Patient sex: F
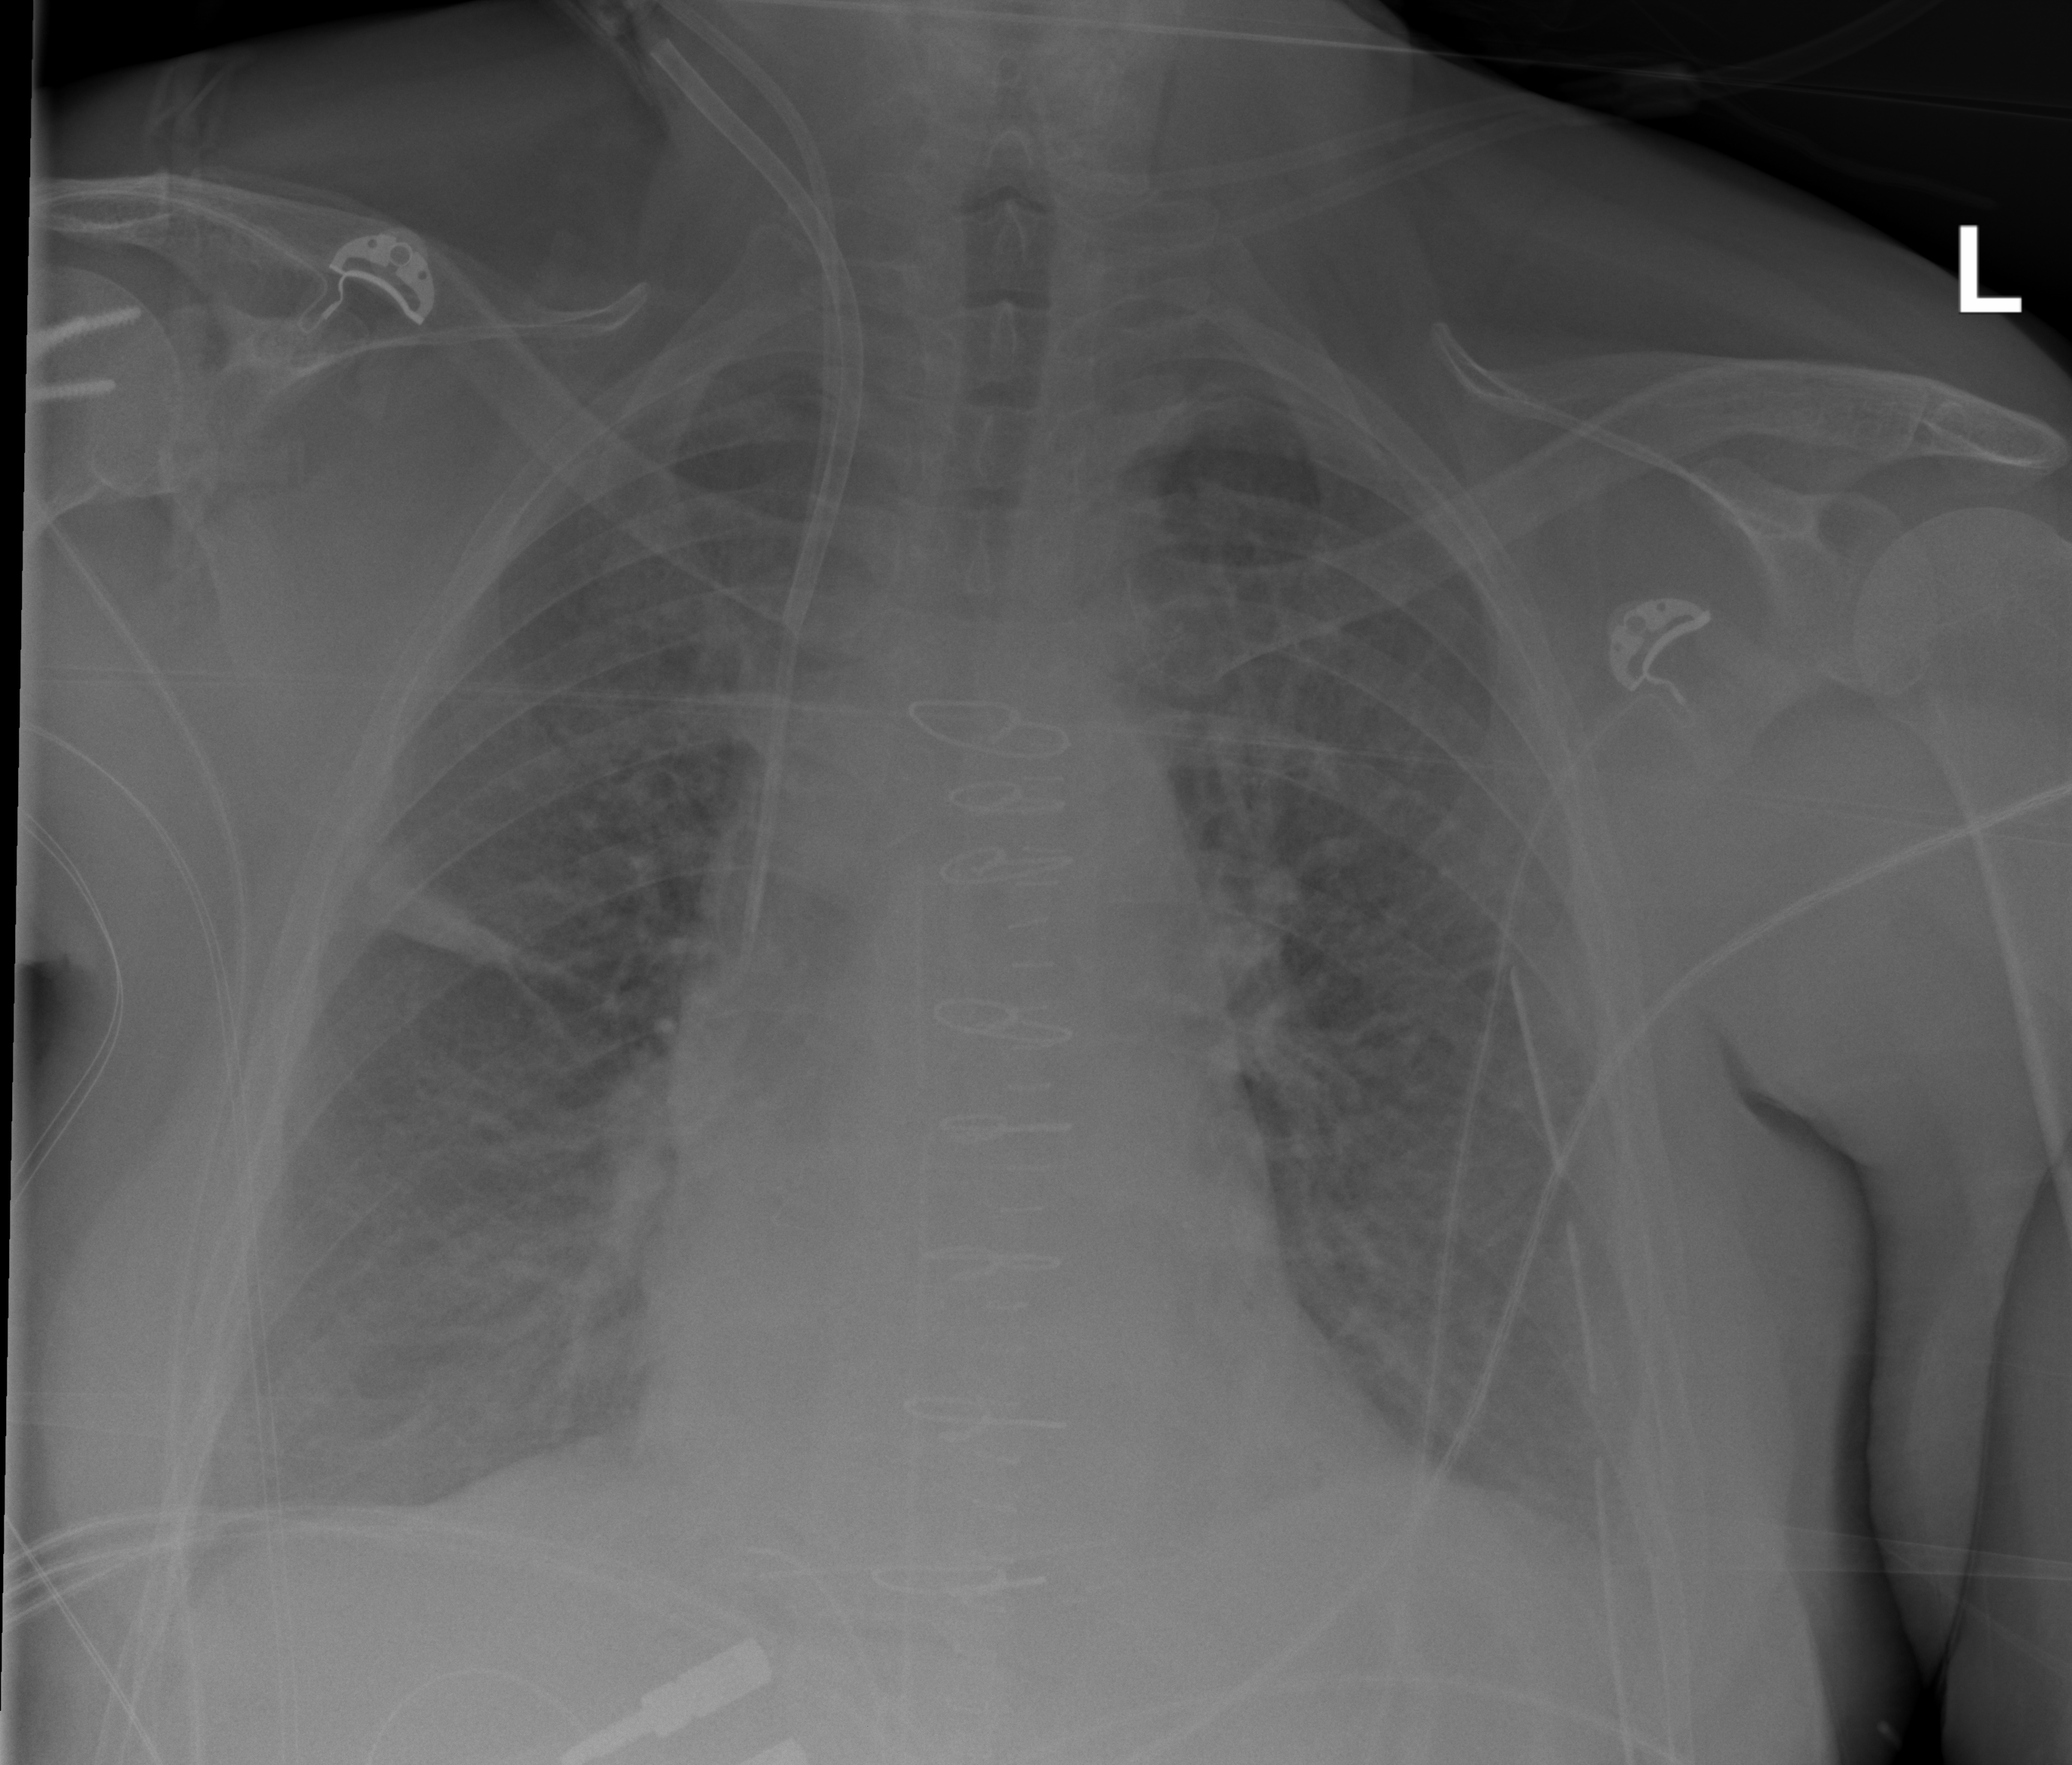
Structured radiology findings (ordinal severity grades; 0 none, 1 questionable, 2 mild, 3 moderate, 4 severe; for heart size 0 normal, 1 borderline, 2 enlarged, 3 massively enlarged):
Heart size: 0
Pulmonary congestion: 1
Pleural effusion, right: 0
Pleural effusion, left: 1
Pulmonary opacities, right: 0
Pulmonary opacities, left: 0
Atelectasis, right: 2
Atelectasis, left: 0